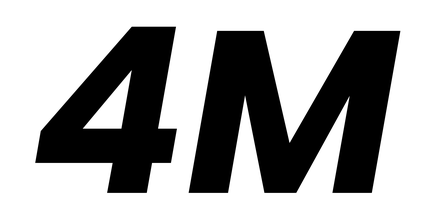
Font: Poppins-BoldItalic